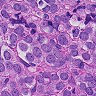
Metastatic tissue present: yes